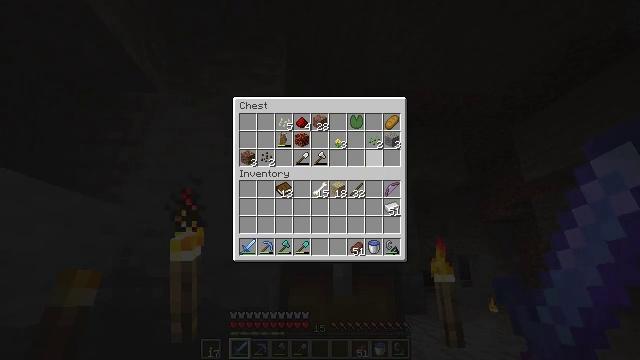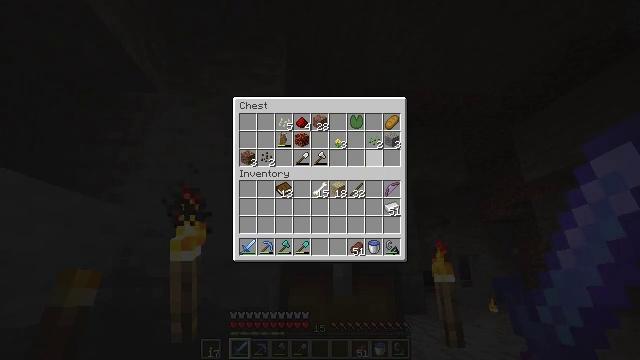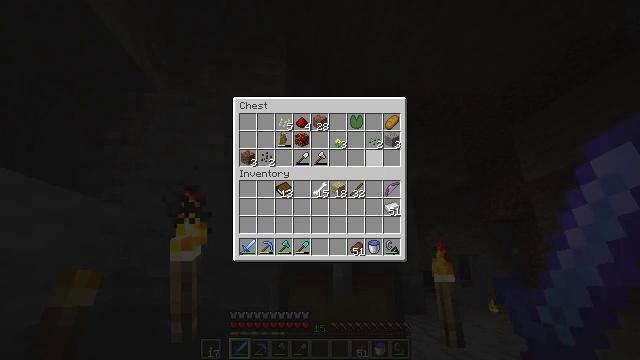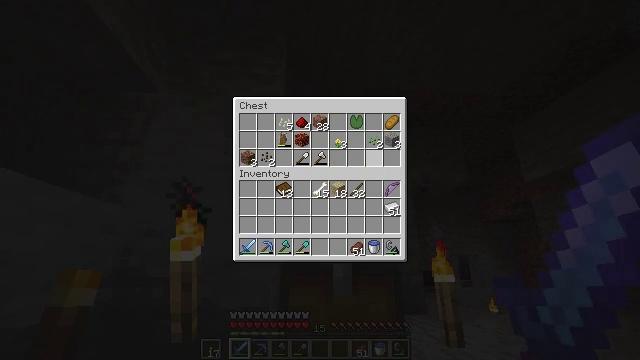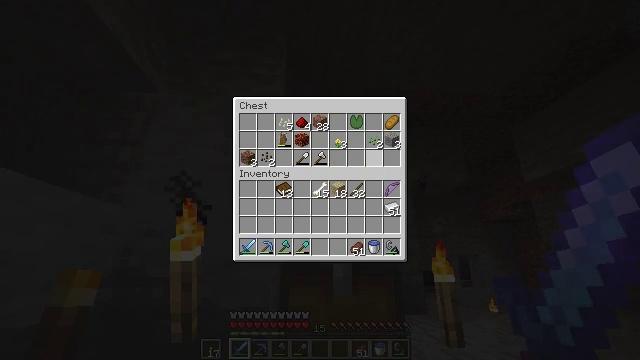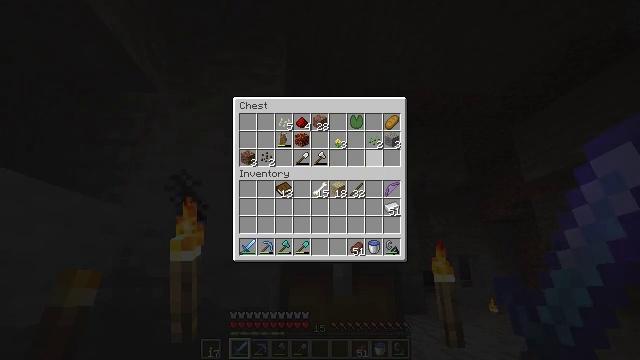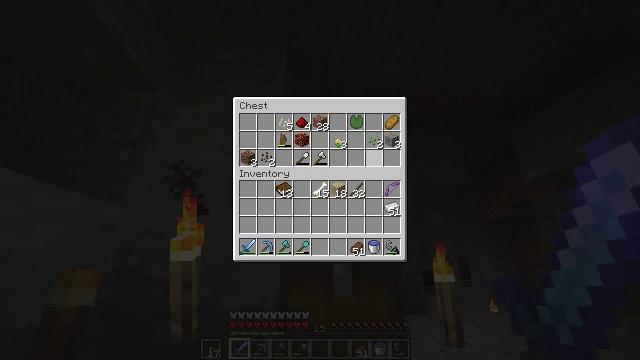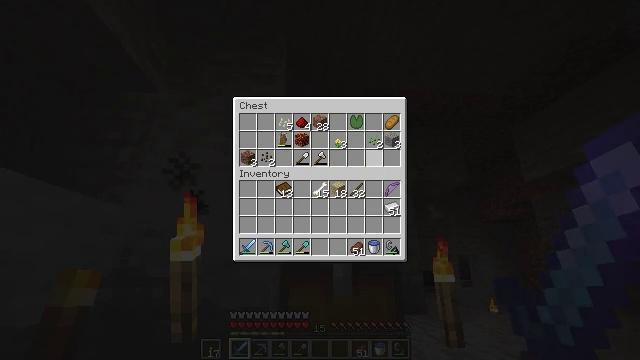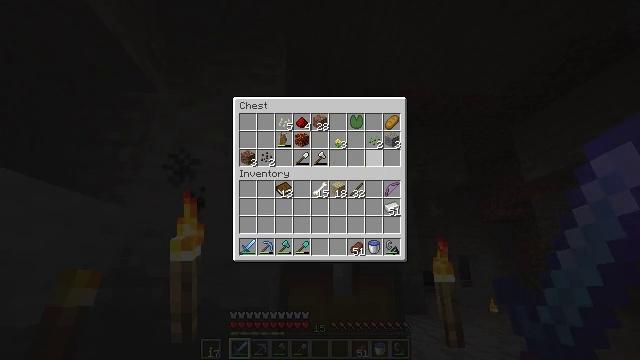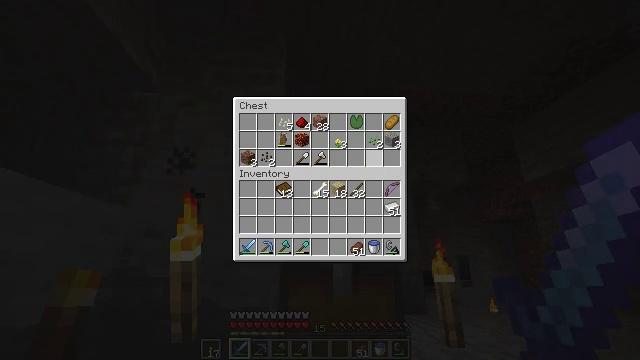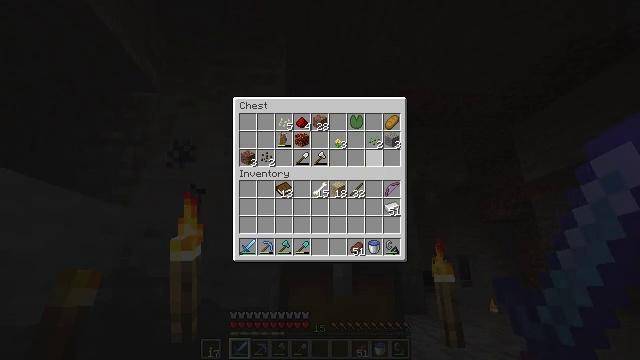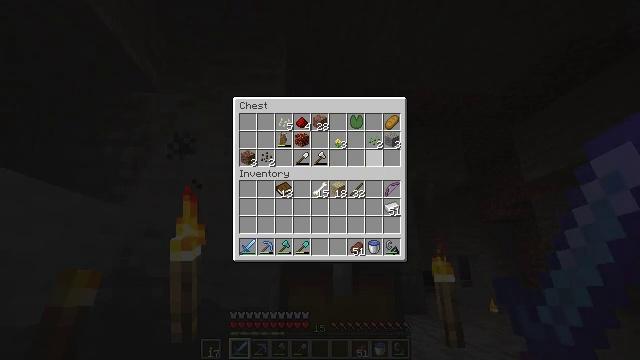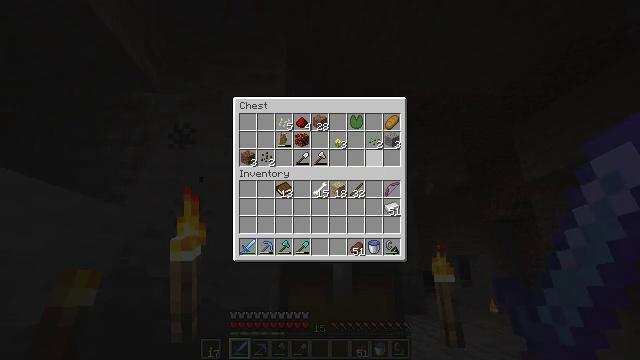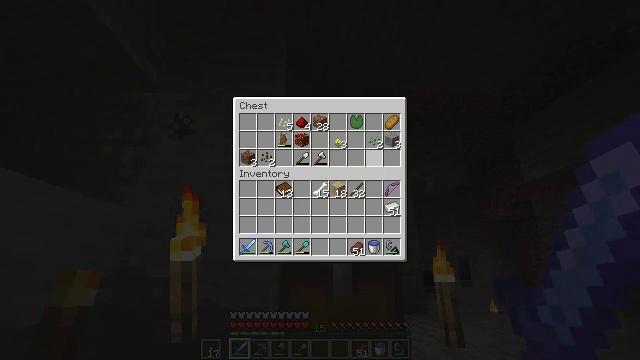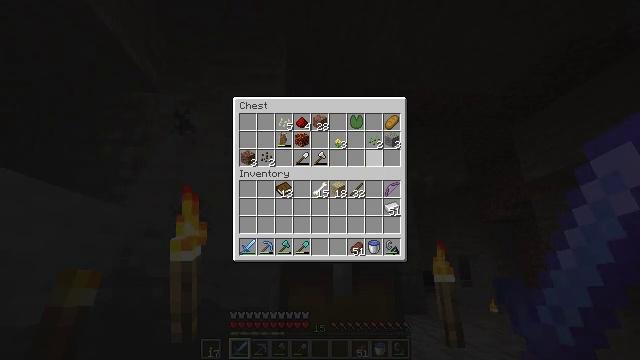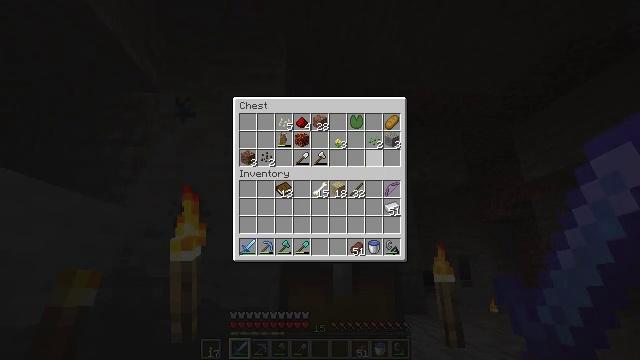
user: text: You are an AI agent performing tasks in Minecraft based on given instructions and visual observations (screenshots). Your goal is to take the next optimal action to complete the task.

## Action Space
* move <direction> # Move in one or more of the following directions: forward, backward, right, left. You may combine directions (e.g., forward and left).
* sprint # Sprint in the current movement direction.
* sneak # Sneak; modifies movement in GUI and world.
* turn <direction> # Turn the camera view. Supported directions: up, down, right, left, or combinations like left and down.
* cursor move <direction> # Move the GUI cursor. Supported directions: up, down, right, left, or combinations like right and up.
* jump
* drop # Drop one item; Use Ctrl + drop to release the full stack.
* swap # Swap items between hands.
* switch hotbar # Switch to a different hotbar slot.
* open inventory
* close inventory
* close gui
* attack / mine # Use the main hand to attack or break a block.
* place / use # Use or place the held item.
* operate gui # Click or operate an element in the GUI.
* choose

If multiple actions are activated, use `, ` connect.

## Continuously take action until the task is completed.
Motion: motion action
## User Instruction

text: Open your crafting interface and craft a birch trapdoor.
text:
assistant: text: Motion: no_op
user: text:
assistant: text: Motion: no_op
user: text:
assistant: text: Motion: no_op
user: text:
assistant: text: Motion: no_op
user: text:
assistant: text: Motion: no_op
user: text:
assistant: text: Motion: no_op
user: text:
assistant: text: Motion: no_op
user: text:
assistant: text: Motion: no_op
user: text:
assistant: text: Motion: no_op
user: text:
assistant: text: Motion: no_op
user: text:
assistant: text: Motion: no_op
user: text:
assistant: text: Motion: no_op
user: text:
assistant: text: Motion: no_op
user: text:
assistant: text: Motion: no_op
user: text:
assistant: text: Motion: no_op
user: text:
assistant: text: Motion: no_op
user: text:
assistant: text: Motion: no_op
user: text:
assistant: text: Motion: no_op
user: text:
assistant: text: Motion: no_op
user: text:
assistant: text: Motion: no_op
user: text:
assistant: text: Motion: no_op
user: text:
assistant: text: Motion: no_op
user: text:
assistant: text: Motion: no_op
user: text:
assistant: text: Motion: no_op
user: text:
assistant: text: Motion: no_op
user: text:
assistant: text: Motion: no_op
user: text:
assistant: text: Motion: no_op
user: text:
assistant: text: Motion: no_op
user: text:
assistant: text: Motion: no_op
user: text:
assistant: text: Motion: no_op